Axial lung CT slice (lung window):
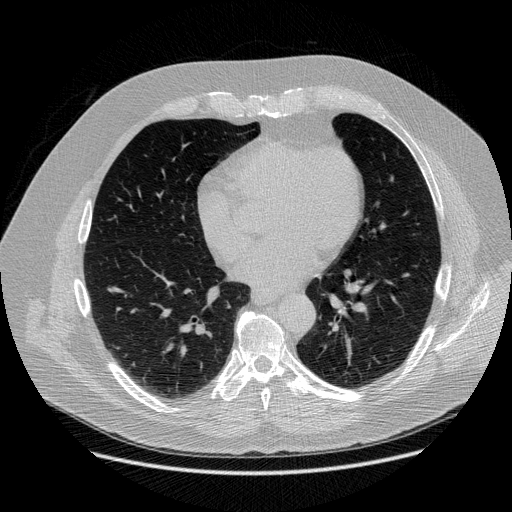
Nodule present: no